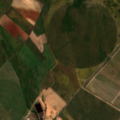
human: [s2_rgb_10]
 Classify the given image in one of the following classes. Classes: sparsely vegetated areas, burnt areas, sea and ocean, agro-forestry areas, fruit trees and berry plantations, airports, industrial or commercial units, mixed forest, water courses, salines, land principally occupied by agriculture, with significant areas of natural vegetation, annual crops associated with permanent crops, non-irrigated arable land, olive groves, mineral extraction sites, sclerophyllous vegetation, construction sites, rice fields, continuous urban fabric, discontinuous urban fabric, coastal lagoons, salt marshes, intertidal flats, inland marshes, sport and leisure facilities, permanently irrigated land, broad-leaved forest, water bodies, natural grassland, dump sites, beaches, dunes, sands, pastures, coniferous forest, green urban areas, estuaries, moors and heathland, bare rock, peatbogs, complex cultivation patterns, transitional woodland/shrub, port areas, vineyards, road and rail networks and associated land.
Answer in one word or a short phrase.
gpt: continuous urban fabric